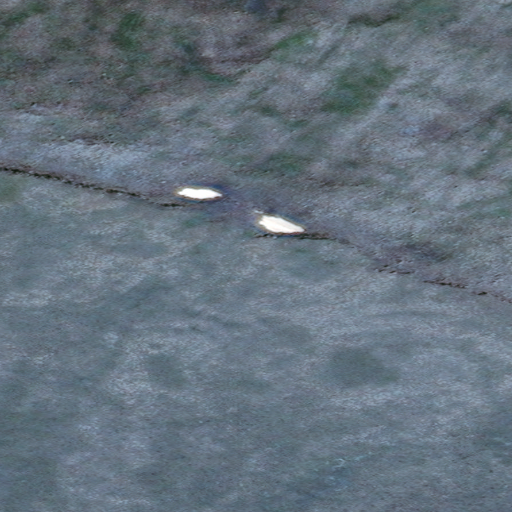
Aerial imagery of mountain in Alaska named Ugchirnak Mountain containing only unknown